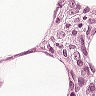
Metastatic tissue present: yes